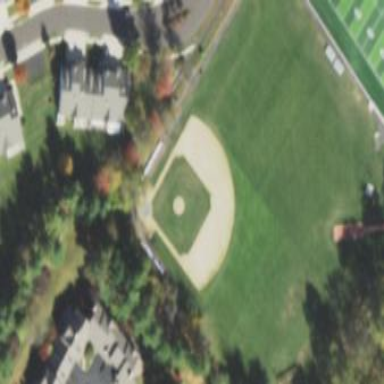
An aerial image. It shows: Baseball pitch for leisure land activities.